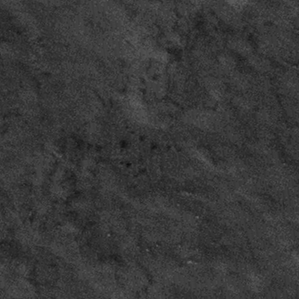
Label: frost